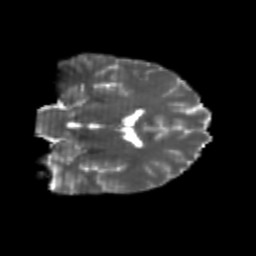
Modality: T2w
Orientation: coronal
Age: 21
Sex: male
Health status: healthy
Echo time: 0.074 s